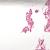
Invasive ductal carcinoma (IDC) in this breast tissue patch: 0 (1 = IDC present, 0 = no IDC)